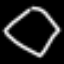
Label: diamond